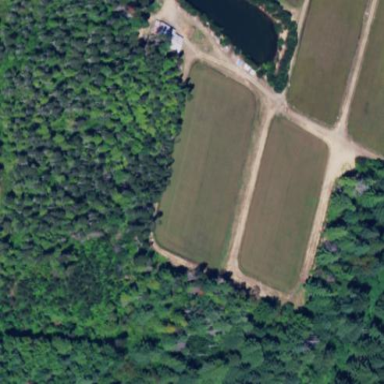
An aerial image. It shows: Farmland where cranberries are grown.